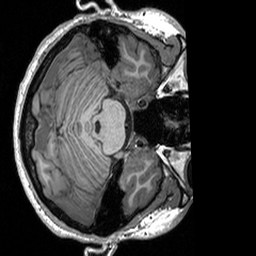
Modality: T1w
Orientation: axial
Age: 20
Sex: male
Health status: healthy
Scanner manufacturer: siemens
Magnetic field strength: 3 T
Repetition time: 2.3 s
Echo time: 0.00298 s